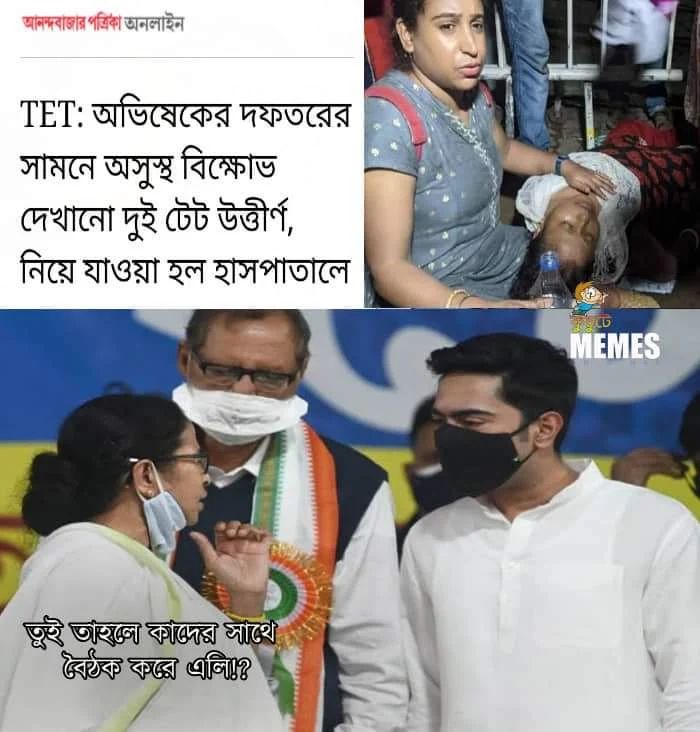
Text: অভিষেকের দফতরের সামনে অসুস্থ বিক্ষোভ দেখানো দুই টেট উত্তীর্ণ, নিয়ে যাওয়া হল হাসপাতালে তুই তাহলে কাদের সাথে বৈঠক করে এলি!?
Label: Hate
Hate category: Political
Targeted group: Organization